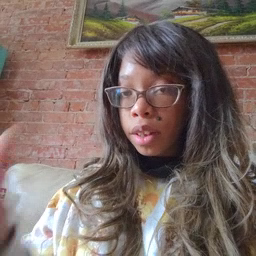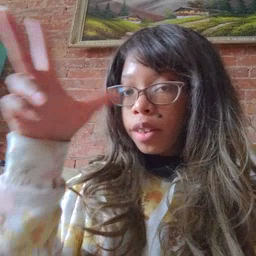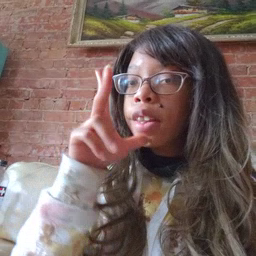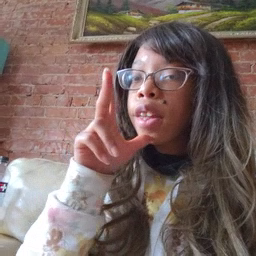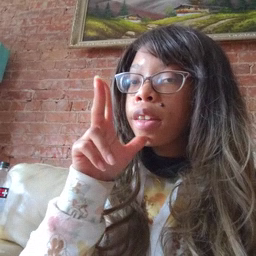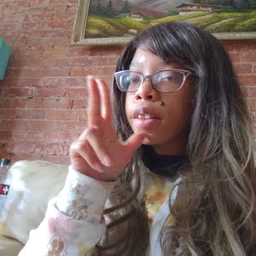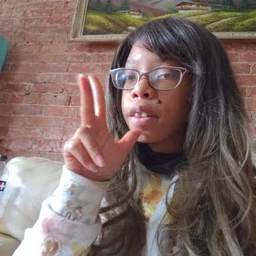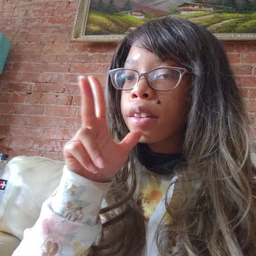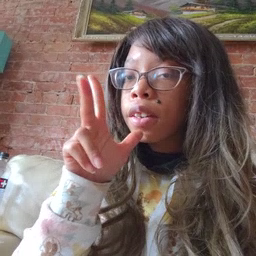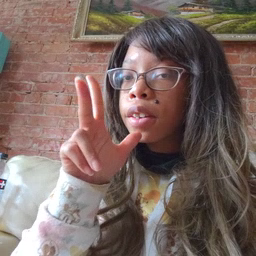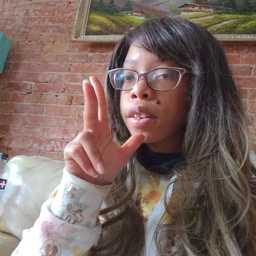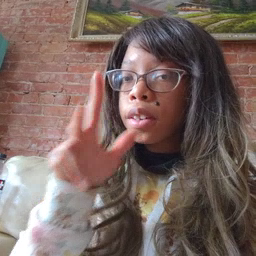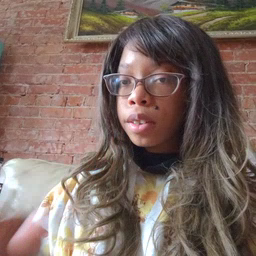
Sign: hen